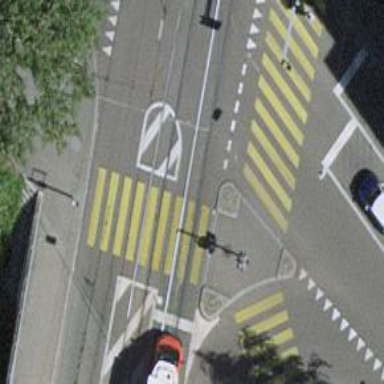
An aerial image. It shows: Crossing for the railway.